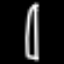
Label: pencil